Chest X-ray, PA view. Patient: 56 years old, sex F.
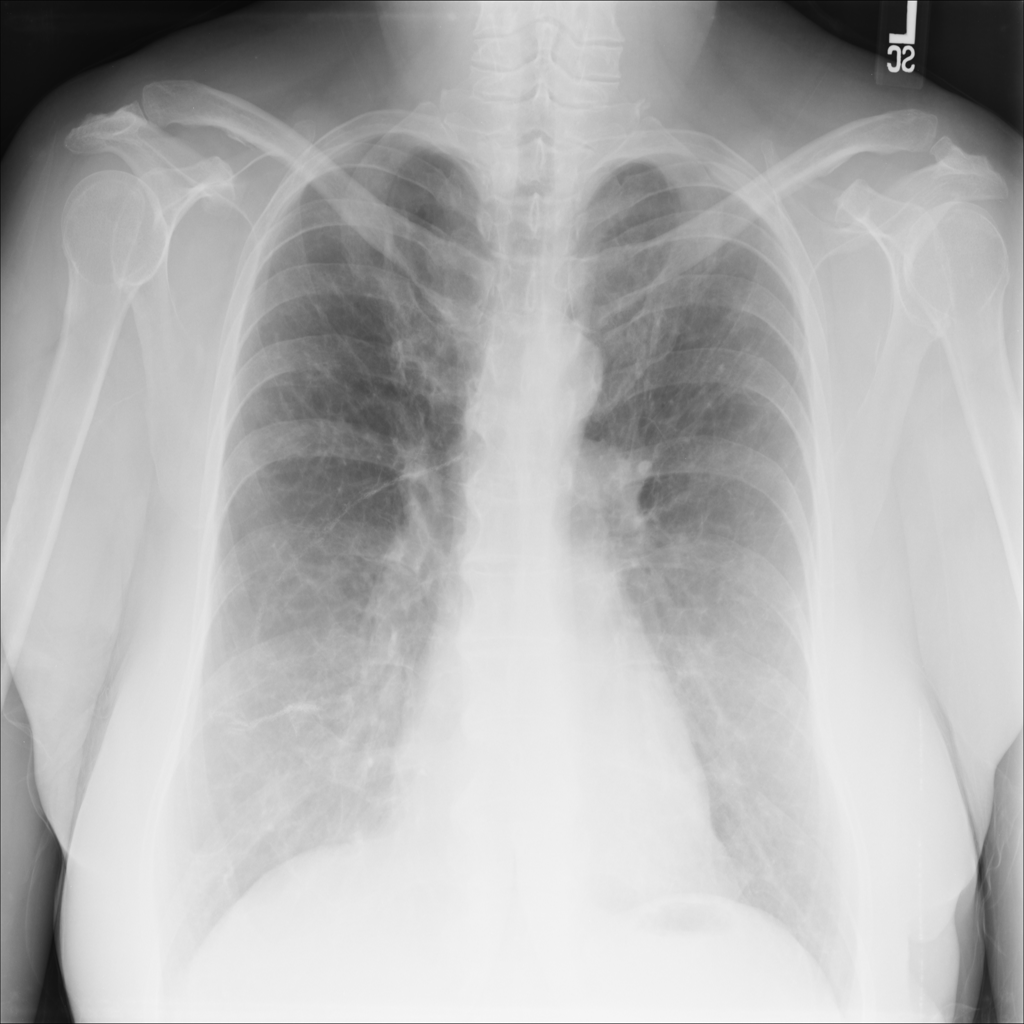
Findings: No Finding